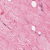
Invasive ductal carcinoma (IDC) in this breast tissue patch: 0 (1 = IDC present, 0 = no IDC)